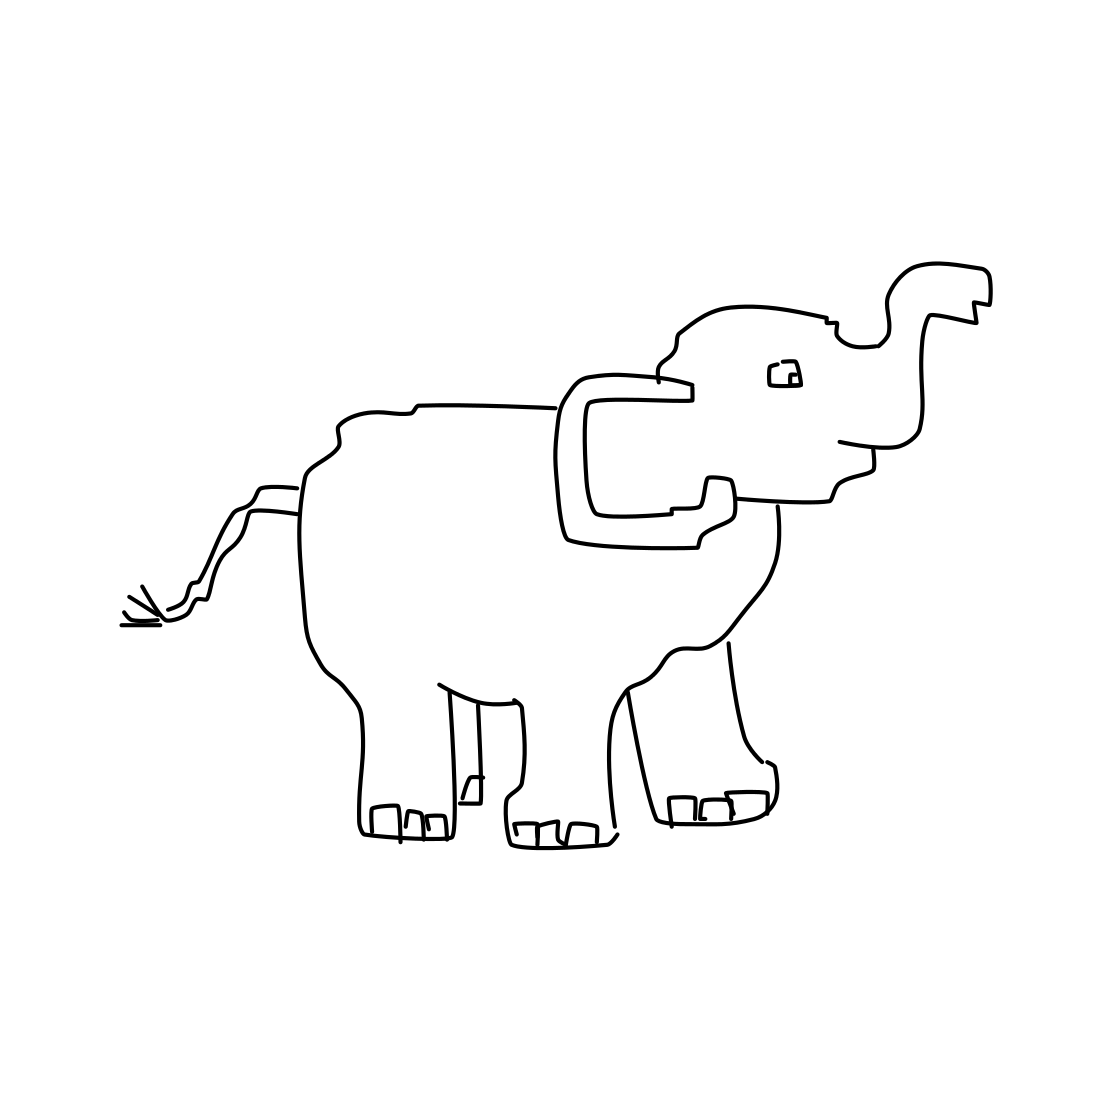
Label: elephant